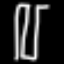
Label: fork